Question: I have just started Unit Testing in android
placed my TEST folder under src so the path is like /src/TEST.
My /src/main/java/com/example/prabhu/mathapplication consists of my activities and java classes.
I just want to run a test to check wether a method gets executed or it doesn't but I am unable to resolve this ERROR which to my understanding is due to not finding the link.So while writing tests how do I resolve this and how to use mocks for this.
MY TEST CODE IS :
'''
/**
* Created by prabhu on 12/05/15.
*/
import com.example.prabhu.mathapplication.CalcNative;
import com.example.prabhu.mathapplication.MainActivity;
import junit.framework.TestCase;
import org.junit.After;
import org.junit.Before;
import org.junit.*;
public class MyAdderTest extends TestCase {
private MainActivity mMyAdder;
// private CalcNative do_calculation_in_native;
int x,y;
@Before
public void setUp() throws Exception {
// Code that you wish to run before each test
mMyAdder = new MainActivity();
// do_calculation_in_native = new CalcNative();
x=2;
y=3;
}
@After
public void tearDown() throws Exception {
// Code that you wish to run after each test
}
@Test
public void testAdd() {
mMyAdder.iterate_java(9999,9999,9999);
// boolean x = do_calculation_in_native.perform_calculations(1234,1234,1234);
int z = x+y;
assertEquals(z,5);
// assertEquals(true,x);
}
}
'''
I don't get any errors if I comment out the lines containing the class and test cases work ...
The error is :
'''
java.lang.UnsatisfiedLinkError: no CalcNative in java.library.path
at java.lang.ClassLoader.loadLibrary(ClassLoader.java:1857)
at java.lang.Runtime.loadLibrary0(Runtime.java:870)
at java.lang.System.loadLibrary(System.java:1119)
at com.example.prabhu.mathapplication.MainActivity.<clinit>(MainActivity.java:118)
at MyAdderTest.setUp(MyAdderTest.java:22)
at org.junit.internal.runners.JUnit38ClassRunner.run(JUnit38ClassRunner.java:86)
at org.junit.runner.JUnitCore.run(JUnitCore.java:137)
at com.intellij.junit4.JUnit4IdeaTestRunner.startRunnerWithArgs(JUnit4IdeaTestRunner.java:78)
at com.intellij.rt.execution.junit.JUnitStarter.prepareStreamsAndStart(JUnitStarter.java:212)
at com.intellij.rt.execution.junit.JUnitStarter.main(JUnitStarter.java:68)
at sun.reflect.NativeMethodAccessorImpl.invoke0(Native Method)
at sun.reflect.NativeMethodAccessorImpl.invoke(NativeMethodAccessorImpl.java:62)
at com.intellij.rt.execution.application.AppMain.main(AppMain.java:140)
'''
MY PROJECT STRUCTURE IS BELOW :

The MainActivity.java is as follows :
'''
package com.example.prabhu.mathapplication;
import android.app.ActivityManager;
import android.content.Intent;
import android.support.v7.app.ActionBarActivity;
import android.os.Bundle;
import android.view.Menu;
import android.view.MenuItem;
import android.view.View;
import android.widget.Button;
import android.widget.EditText;
import android.widget.RadioButton;
import android.widget.TextView;
public class MainActivity extends ActionBarActivity {
RadioButton jni_radio,java_radio;
EditText number1,number2,iterate;
int input_number1,input_number_2,iterator,increment;
Boolean check_operations;
TextView add_number,diff_between,product_of,divided_by;
@Override
protected void onCreate(Bundle savedInstanceState) {
super.onCreate(savedInstanceState);
setContentView(R.layout.activity_main);
jni_radio = (RadioButton)findViewById(R.id.radioButton);
java_radio = (RadioButton)findViewById(R.id.radioButton2);
number1 =(EditText)findViewById(R.id.editText);
number2 = (EditText)findViewById(R.id.editText2);
iterate = (EditText)findViewById(R.id.editText3);
try
{
input_number1 = Integer.parseInt(number1.getText()+"");
input_number_2 = Integer.parseInt(number2.getText()+"");
iterator = Integer.parseInt(iterate.getText()+"");
}catch (Exception e)
{
}
if(java_radio.isChecked())
{
iterate_java(input_number1,input_number_2,iterator);
}
else if(jni_radio.isChecked())
{
check_operations = (Boolean) CalcNative.perform_calculations(input_number1,input_number_2,iterator);
}
}
public static void iterate_java(int input_number1,int input_number_2,int iterator)
{
for(int increment = 0;increment<iterator;increment++)
{
int l = input_number1+input_number_2;
int j = input_number1-input_number_2;
int k = (input_number1*input_number_2);
int i = input_number1/input_number_2;
}
}
static
{
System.loadLibrary("CalcNative");
}
'''
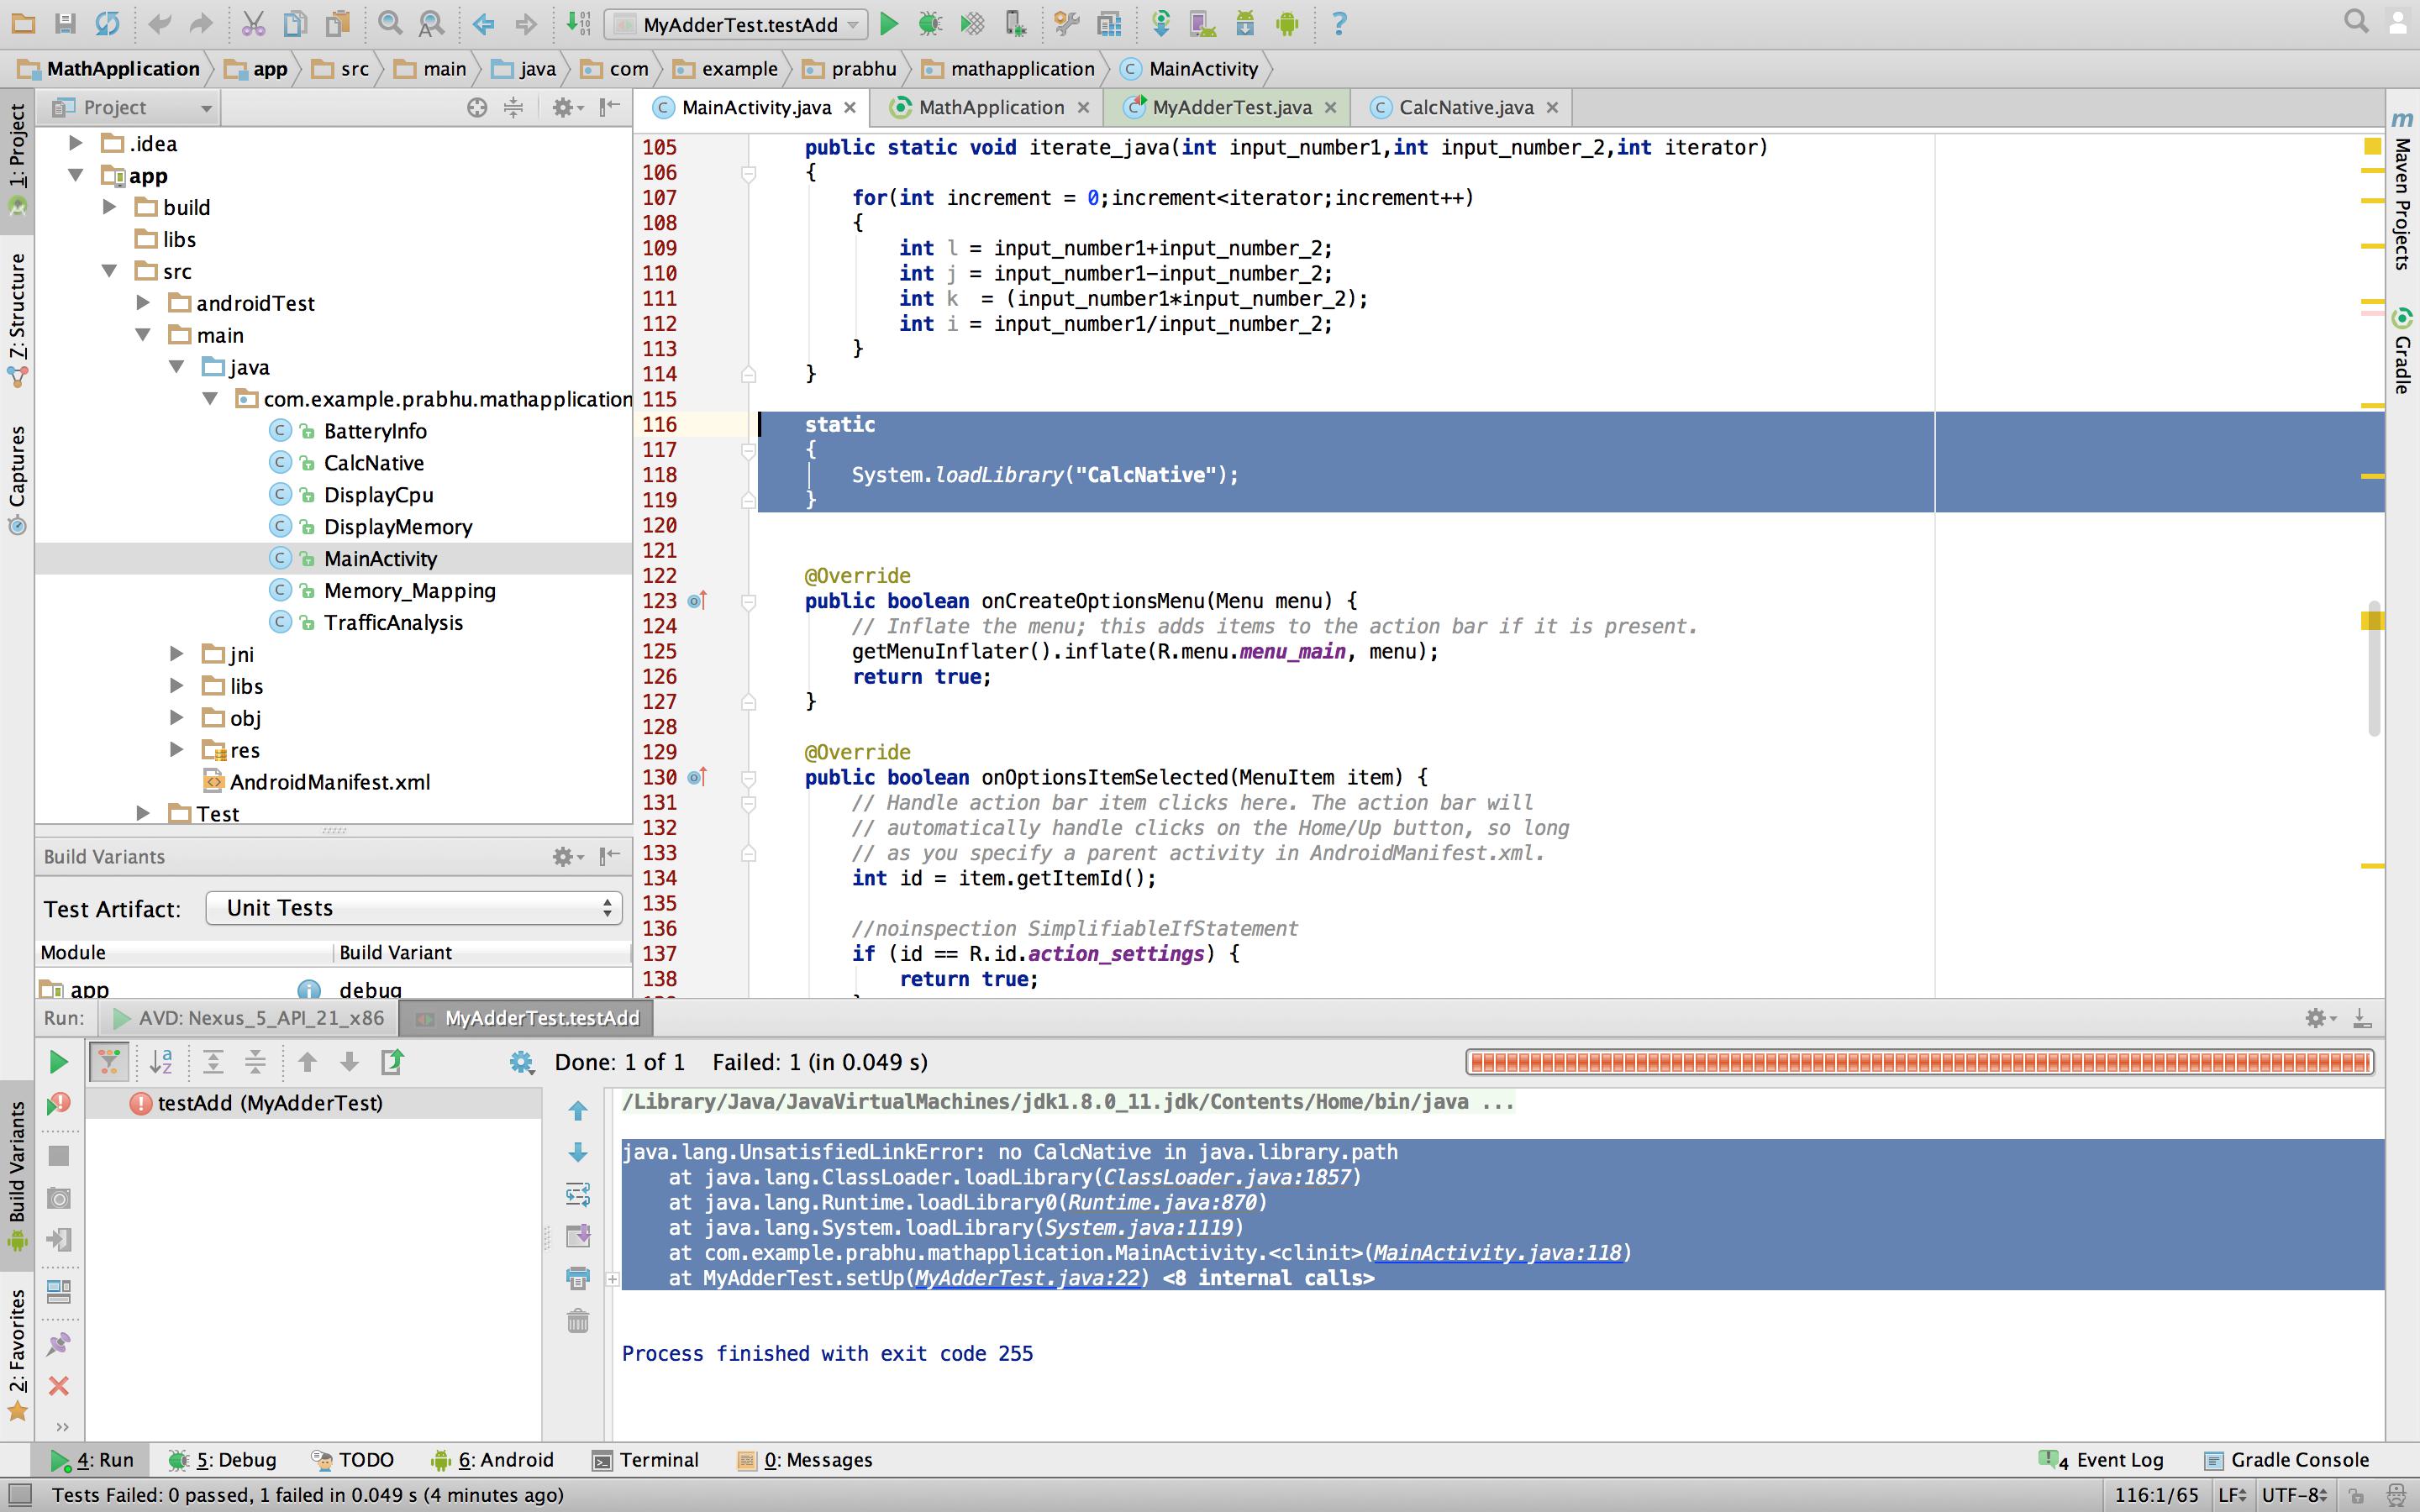
Answer: Modify you code like below :
'''
try {
System.loadLibrary("CalcNative");
} catch (UnsatisfiedLinkError e) {
// TODO: handle exception
}
'''
> Explanation : The Test Framework does not support yet the loadLib
functions hence apis like jni etc will not work with android test
framework. Above try-catch block wont harm ur code in anyway it will
just escape when you run your test-cases.